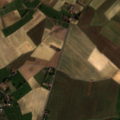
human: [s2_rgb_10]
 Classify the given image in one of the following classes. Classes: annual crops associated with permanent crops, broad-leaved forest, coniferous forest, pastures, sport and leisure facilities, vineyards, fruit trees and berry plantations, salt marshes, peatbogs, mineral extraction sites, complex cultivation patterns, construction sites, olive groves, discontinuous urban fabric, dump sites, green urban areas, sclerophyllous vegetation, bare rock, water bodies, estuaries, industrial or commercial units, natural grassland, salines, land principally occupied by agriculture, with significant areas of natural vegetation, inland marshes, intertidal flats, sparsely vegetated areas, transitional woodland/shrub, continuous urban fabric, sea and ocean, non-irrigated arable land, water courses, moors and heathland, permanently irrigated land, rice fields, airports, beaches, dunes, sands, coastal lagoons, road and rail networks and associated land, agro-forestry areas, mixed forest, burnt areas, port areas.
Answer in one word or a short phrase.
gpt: discontinuous urban fabric, non-irrigated arable land, pastures